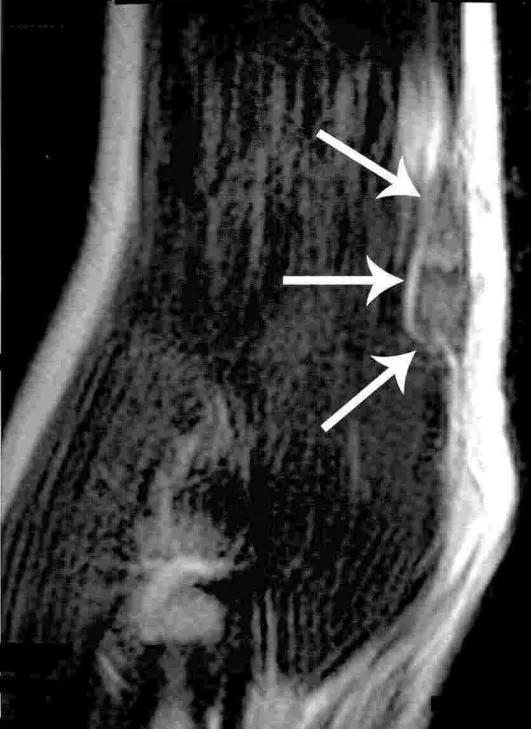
Coronal T2-weighted MRI reveals a slightly hyperintense fusiforme tumorous lesion of the median nerve approximately 5 cm above the right elbow (arrows).
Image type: radiology (mri)